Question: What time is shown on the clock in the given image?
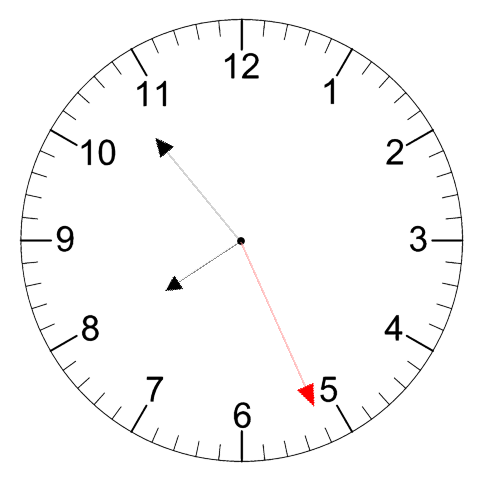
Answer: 07:53:26